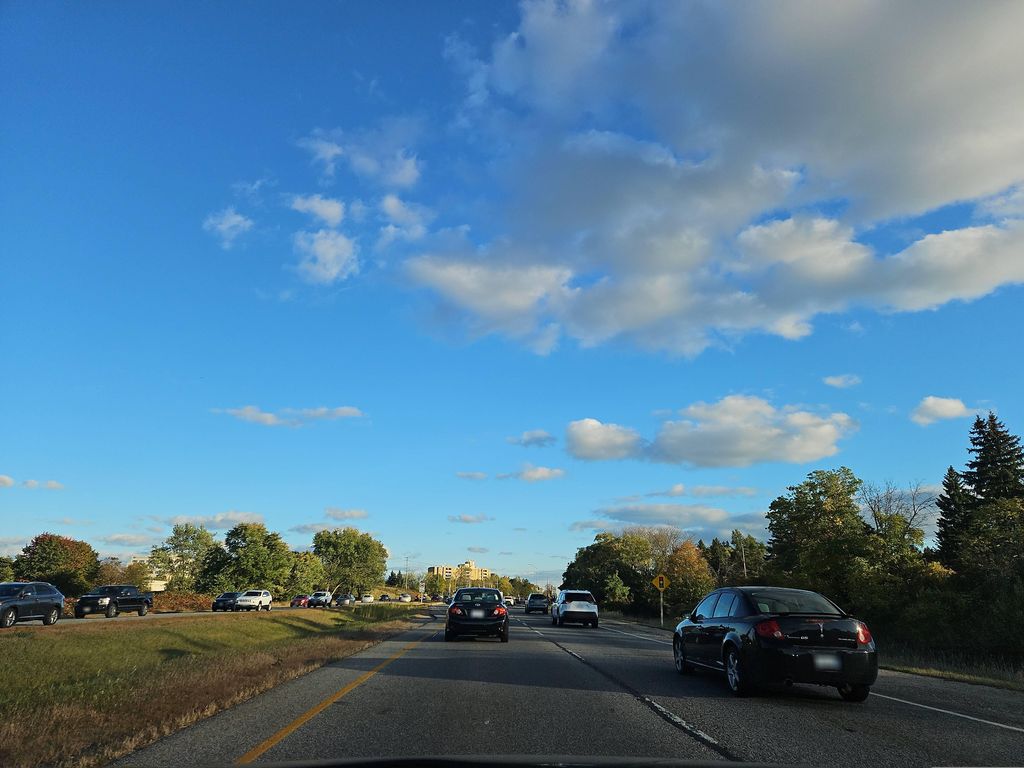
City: kitchener-waterloo